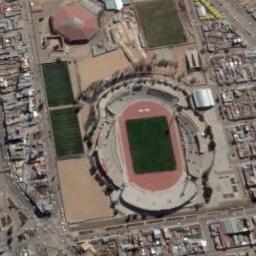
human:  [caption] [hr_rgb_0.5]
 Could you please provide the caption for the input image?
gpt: This rectangular stadium has dense residential areas on three sides .

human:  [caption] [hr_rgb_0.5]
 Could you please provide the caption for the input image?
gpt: The stadium is on the bare land next to some buildings .

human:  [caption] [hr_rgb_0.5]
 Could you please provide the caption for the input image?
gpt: Oval parking lot surrounded by residential area .

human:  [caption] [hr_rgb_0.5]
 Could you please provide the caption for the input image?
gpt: Numerous buildings of different shapes are beside the stadium .

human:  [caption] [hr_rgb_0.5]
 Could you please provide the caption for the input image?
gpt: There are many buildings around the stadium .